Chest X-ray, AP view. Patient: 21 years old, sex F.
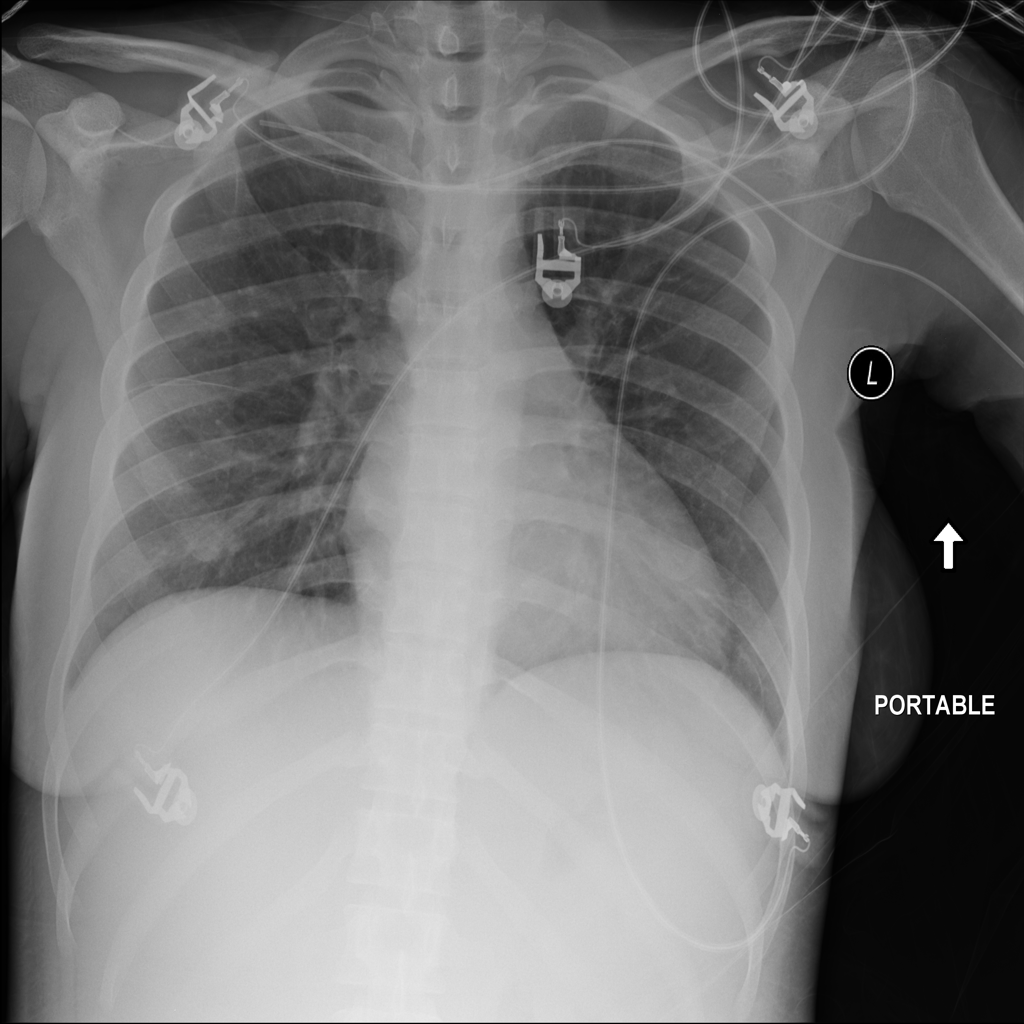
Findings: No Finding